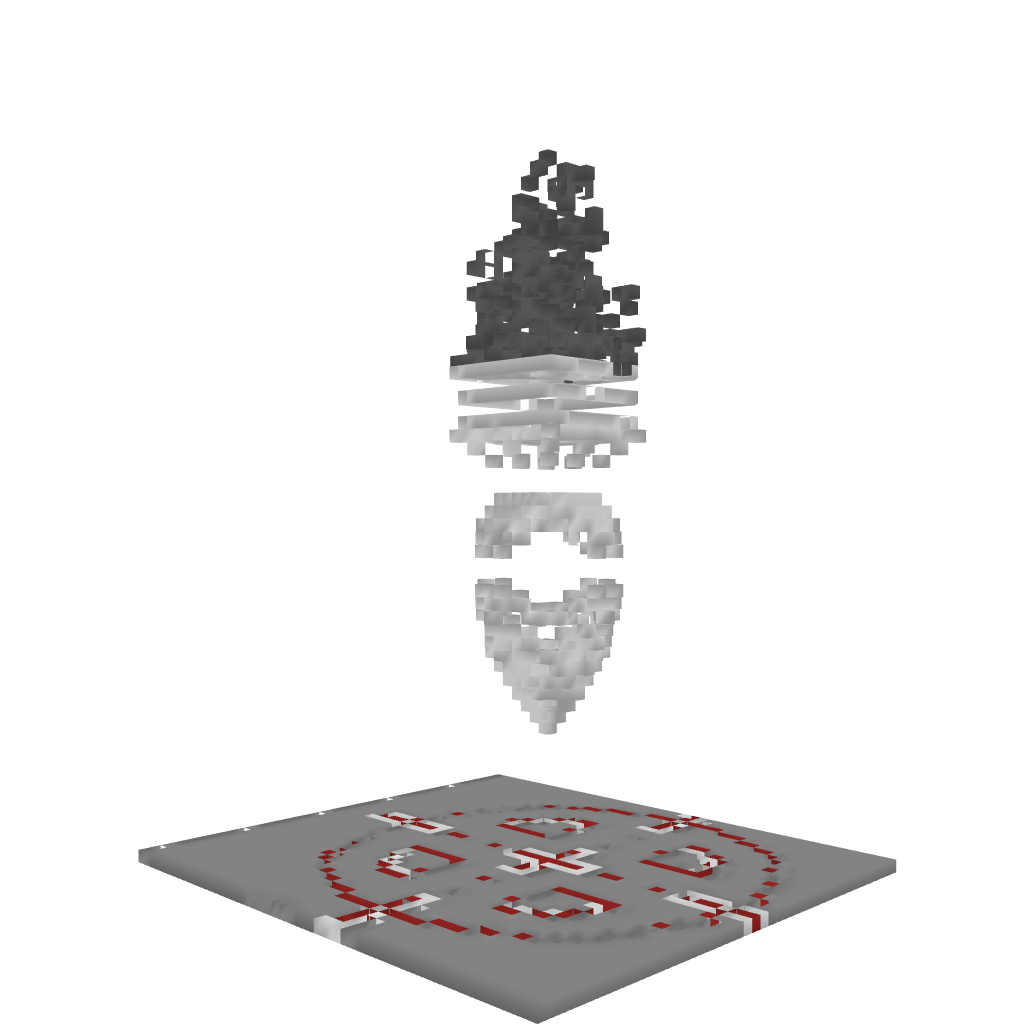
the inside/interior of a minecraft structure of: Bomb and Target